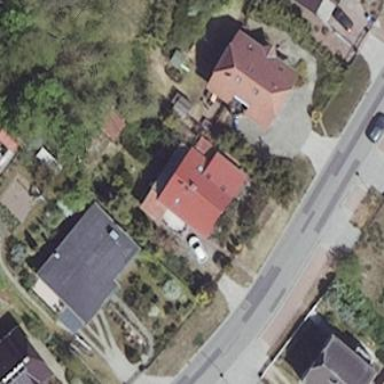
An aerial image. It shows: Residential building.